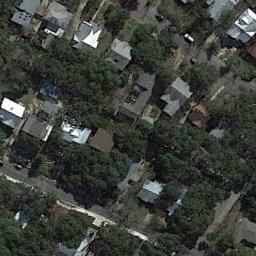
Label: residential